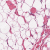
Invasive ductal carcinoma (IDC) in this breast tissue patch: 0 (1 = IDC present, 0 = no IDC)